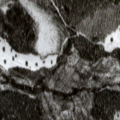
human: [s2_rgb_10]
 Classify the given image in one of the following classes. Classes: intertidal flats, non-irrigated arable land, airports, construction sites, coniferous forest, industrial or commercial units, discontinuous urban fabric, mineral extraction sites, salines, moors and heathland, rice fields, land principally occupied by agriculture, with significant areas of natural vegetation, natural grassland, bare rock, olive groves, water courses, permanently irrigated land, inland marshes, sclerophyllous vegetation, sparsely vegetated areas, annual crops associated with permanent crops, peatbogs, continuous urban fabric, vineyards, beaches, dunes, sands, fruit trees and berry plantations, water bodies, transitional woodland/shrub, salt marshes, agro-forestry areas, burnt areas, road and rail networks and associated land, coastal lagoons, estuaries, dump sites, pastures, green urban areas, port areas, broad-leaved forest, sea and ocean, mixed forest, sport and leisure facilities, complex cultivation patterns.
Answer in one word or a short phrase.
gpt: coniferous forest, transitional woodland/shrub, peatbogs